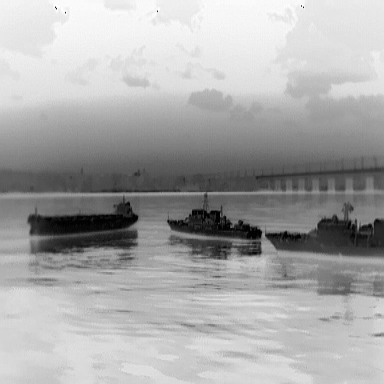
There are three objects shown in the infrared image, including two warships, and a liner.